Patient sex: M
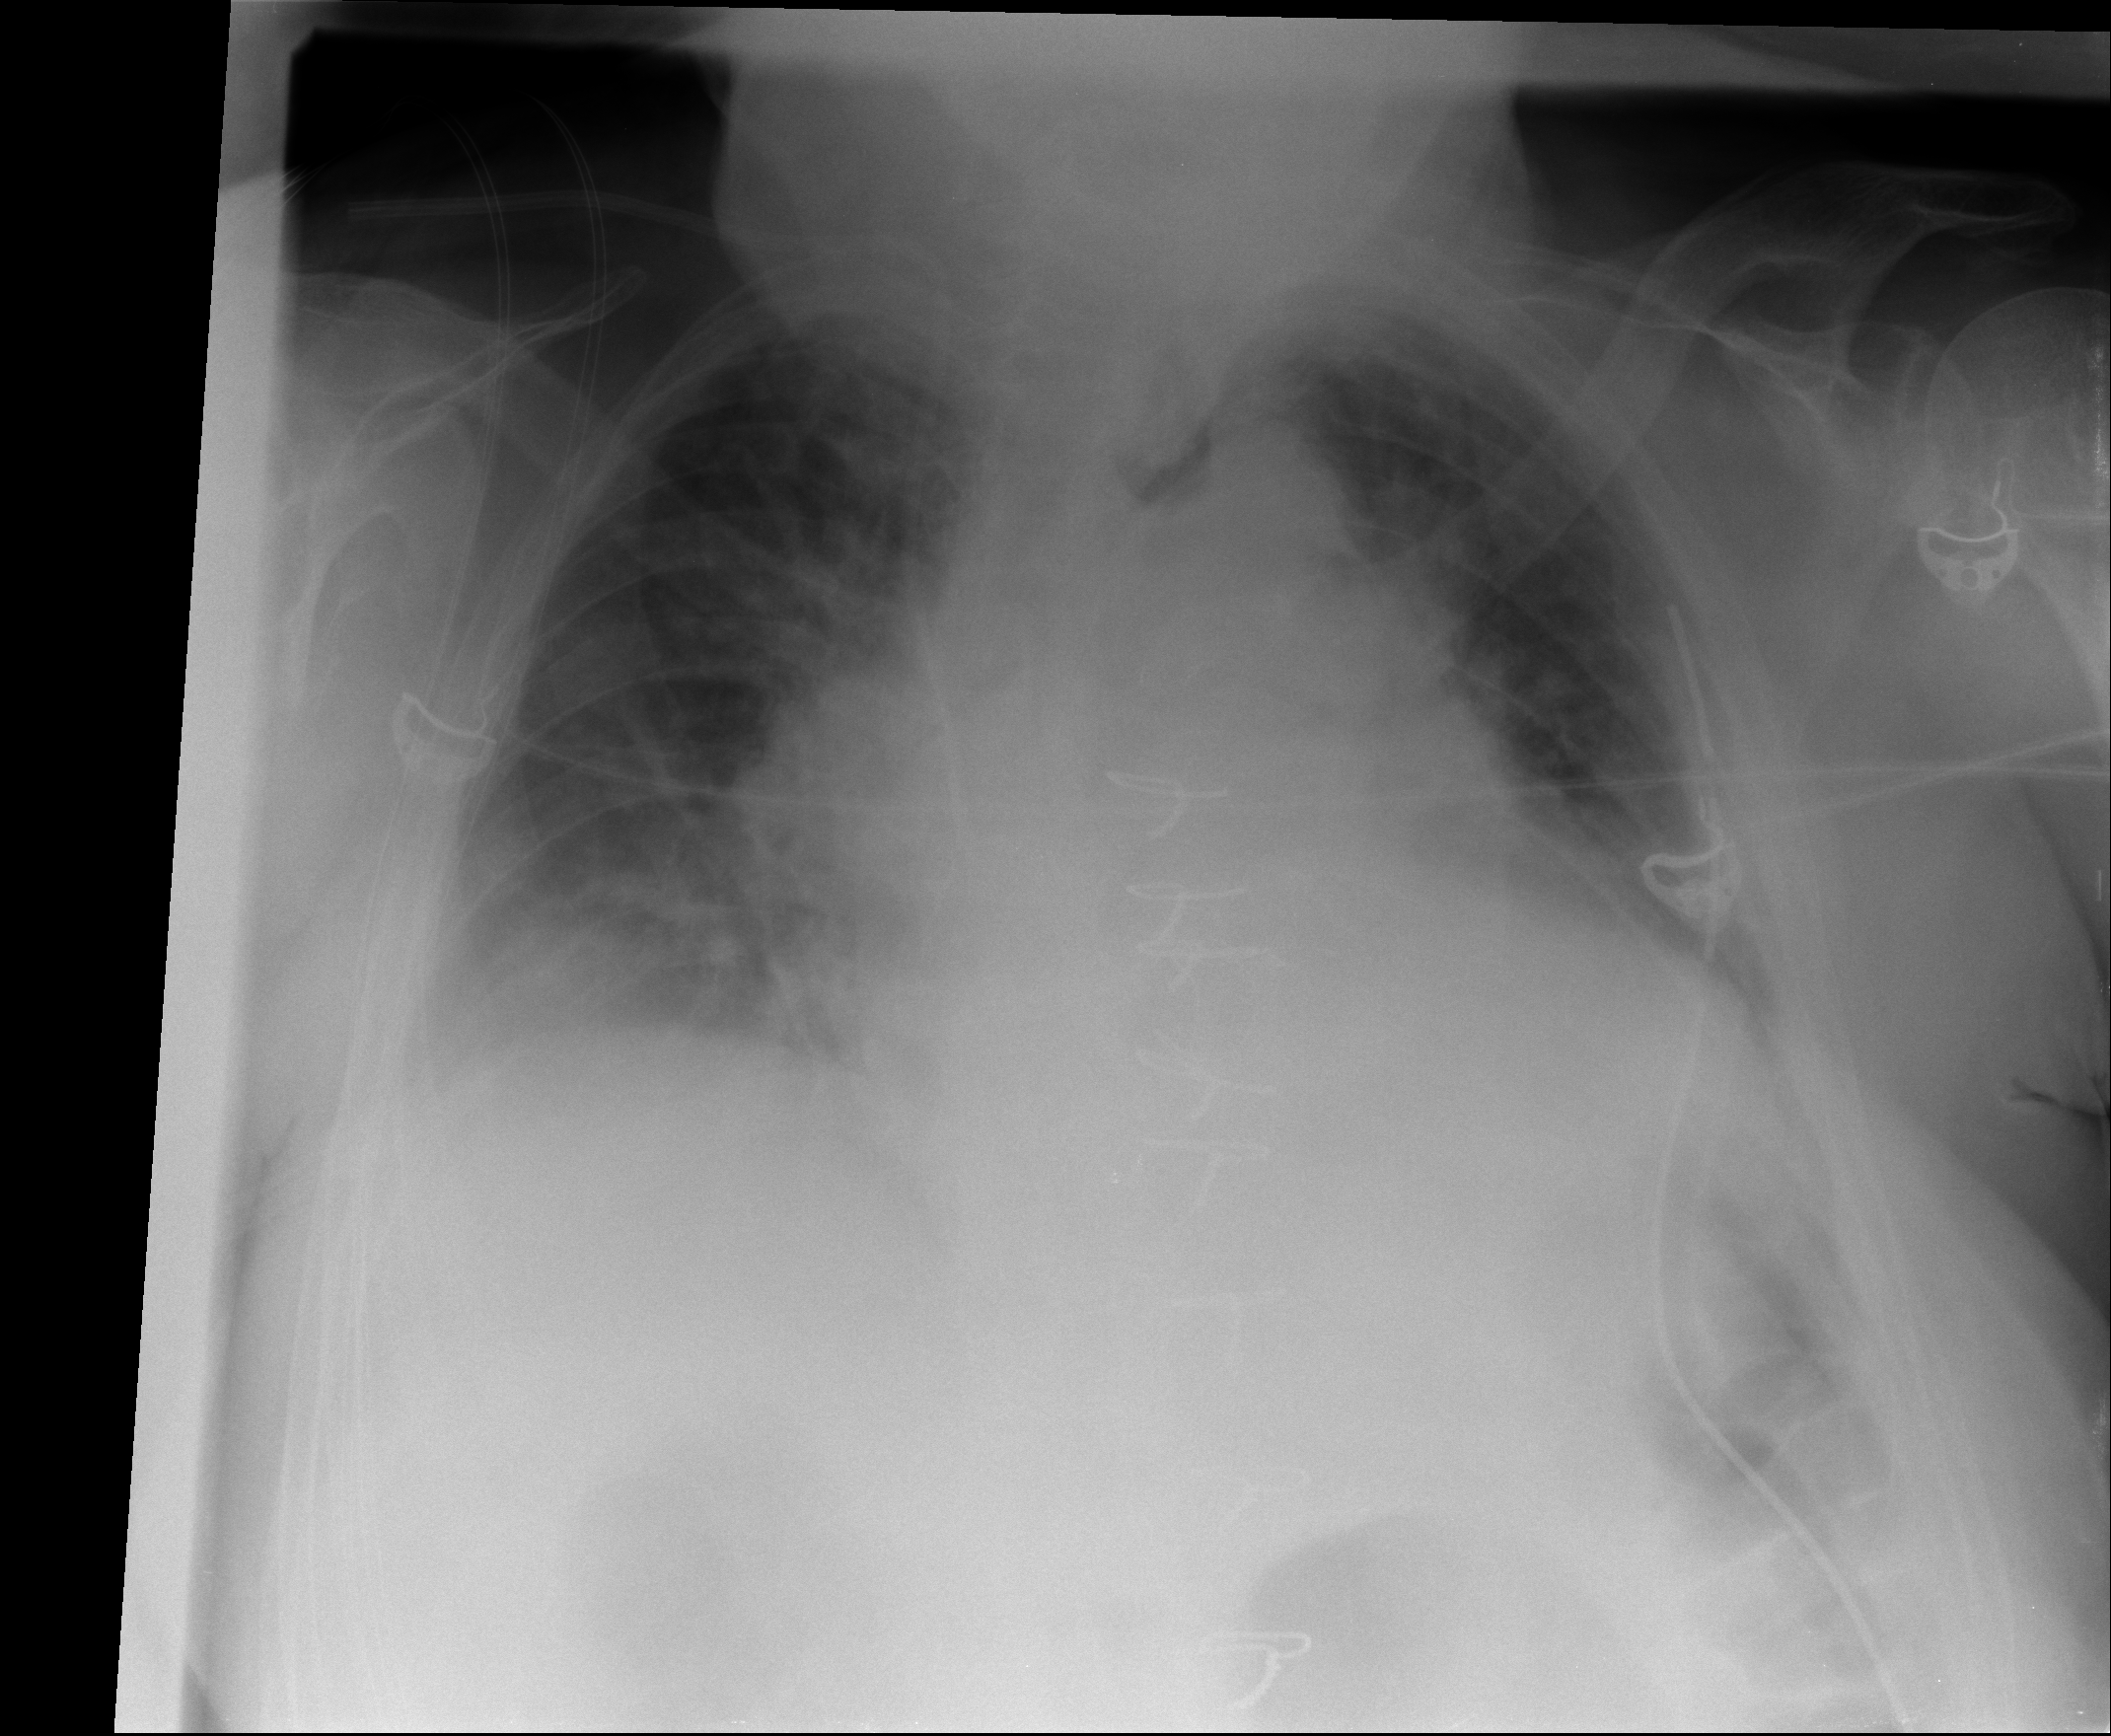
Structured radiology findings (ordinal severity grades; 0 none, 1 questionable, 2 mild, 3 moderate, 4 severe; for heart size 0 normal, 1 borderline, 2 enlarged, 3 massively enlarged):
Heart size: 2
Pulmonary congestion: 2
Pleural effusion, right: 1
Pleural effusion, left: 1
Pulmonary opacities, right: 2
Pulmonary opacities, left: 1
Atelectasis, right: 2
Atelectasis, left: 2